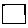
Label: square